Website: home-depot
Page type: billing-address
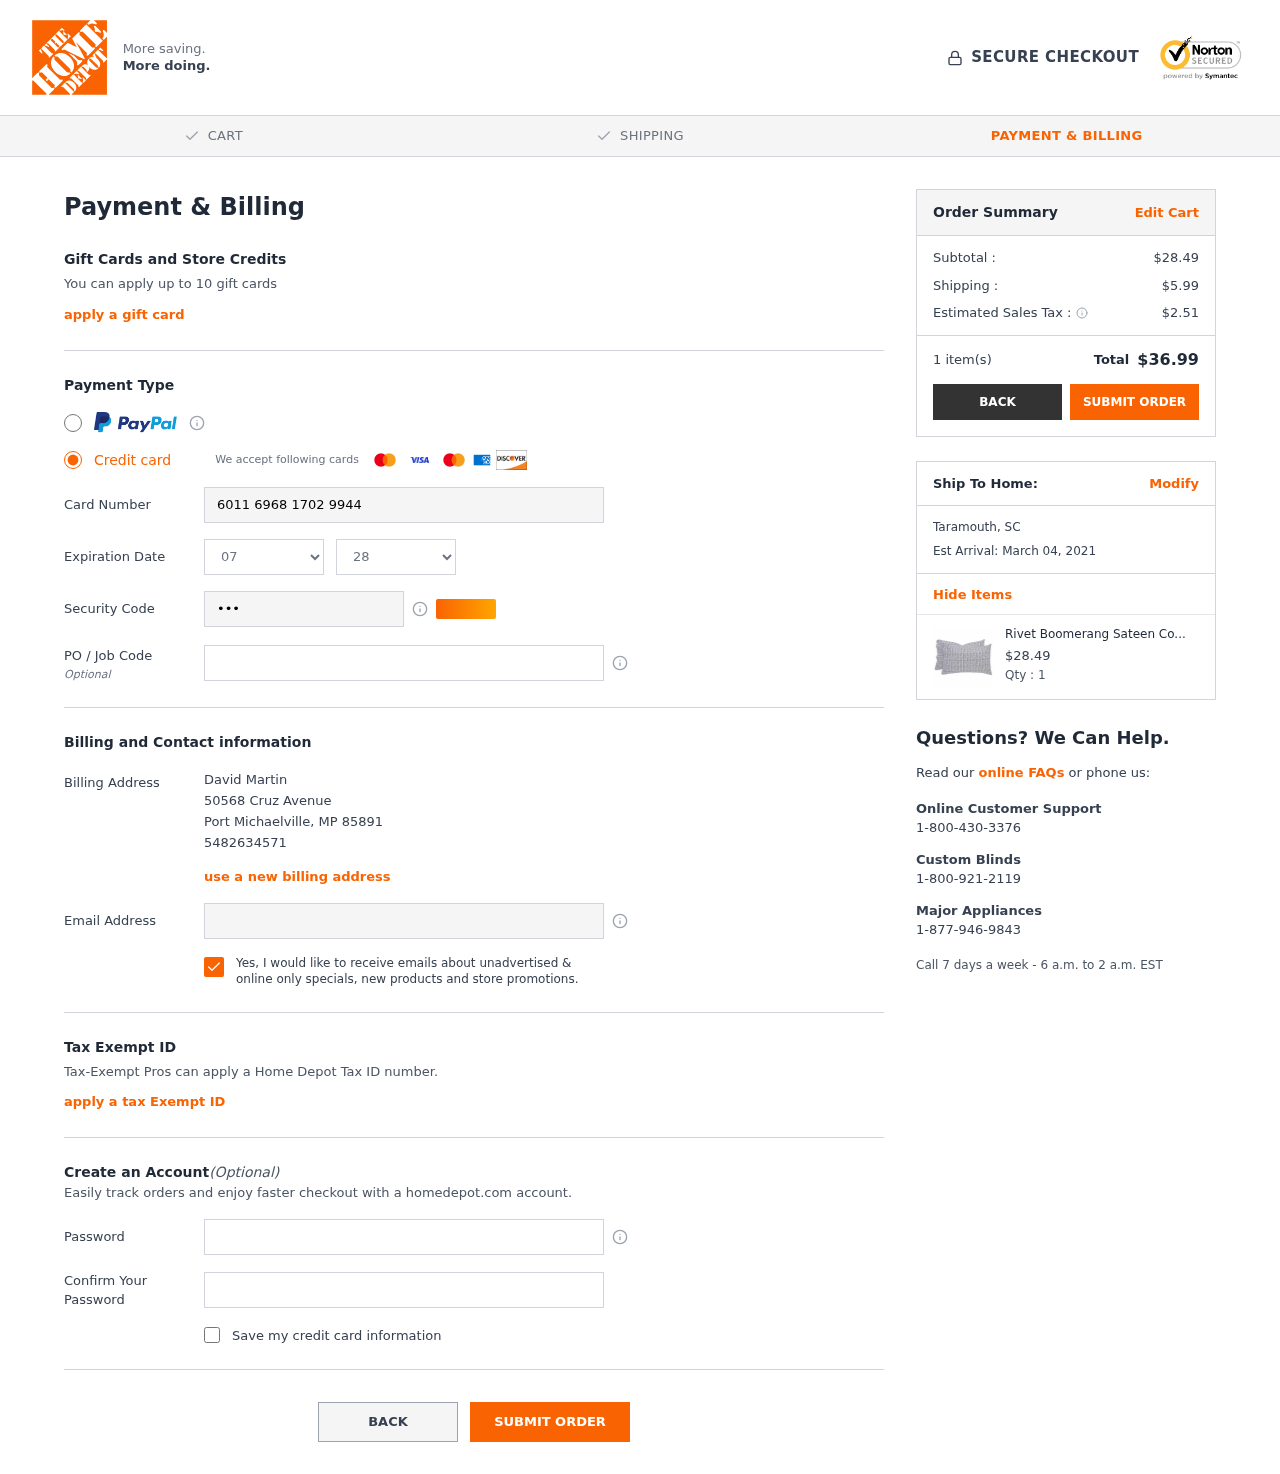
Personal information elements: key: PII_CARD_CVV
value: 285
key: PII_CARD_EXPIRY_MONTH
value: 07
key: PII_CARD_EXPIRY_YEAR
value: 28
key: PII_CARD_NUMBER
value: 6011 6968 1702 9944
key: PII_CITY
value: Port Michaelville
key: PII_CITY2
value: Taramouth
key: PII_EMAIL
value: david_martin@yahoo.com
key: PII_FULLNAME
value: David Martin
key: PII_PHONE
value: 5482634571
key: PII_POSTCODE
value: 85891
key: PII_STATE_ABBR
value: MP
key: PII_STATE_ABBR2
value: SC
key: PII_STREET
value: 50568 Cruz Avenue
Product elements: key: PRODUCT1_NAME
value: Rivet Boomerang Sateen Cotton Pillowcase Set
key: PRODUCT1_PRICE
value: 28.49
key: PRODUCT1_QUANTITY
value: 1
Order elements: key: ORDER_SUBTOTAL
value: $28.49
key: ORDER_SHIPPING_COST
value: $5.99
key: ORDER_TAX
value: $2.51
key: ORDER_NUM_ITEMS
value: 1 item(s)
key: ORDER_TOTAL
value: $36.99
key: ORDER_DELIVERY_DATE
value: Est Arrival: March 04, 2021